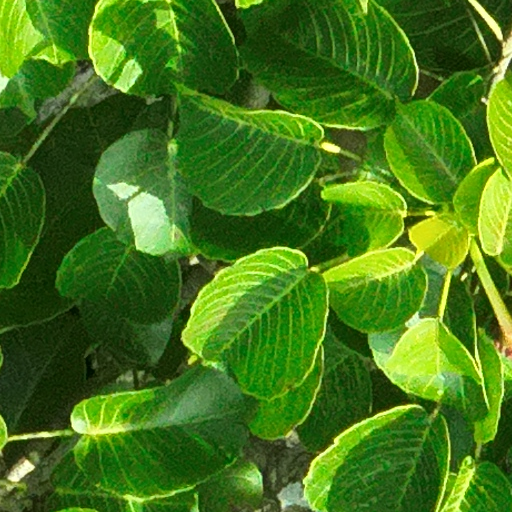
Species: Hura crepitans
GBIF accepted scientific name: Hura crepitans
Crown area (m\u00b2): 215.822